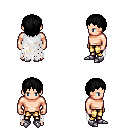
a pixel art fantasy rpg character, male body template, human, light skin, white tattered cape, gold greaves, black plain hairstyle, metal boots, four views (front, back, left, right), 2x2 character sprite sheet, small pixel art, hard edges, no anti-aliasing